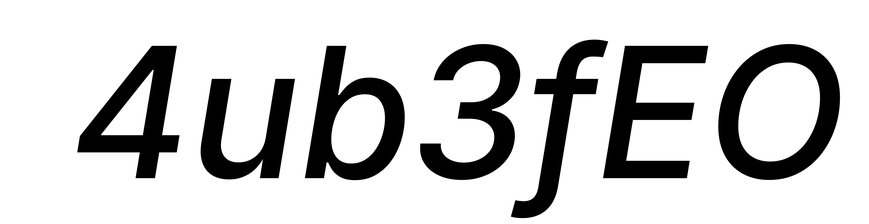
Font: Inter-Italic_Medium_Italic